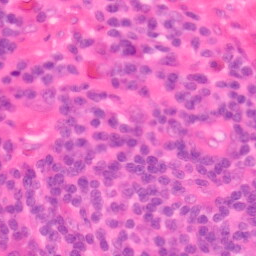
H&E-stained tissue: Colon